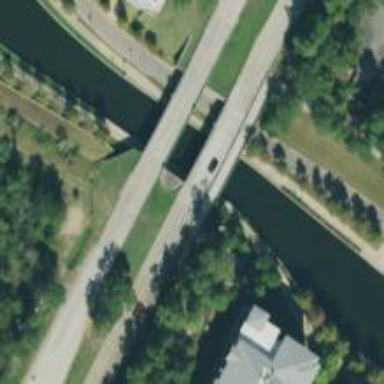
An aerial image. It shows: Secondary road crossing bridge.